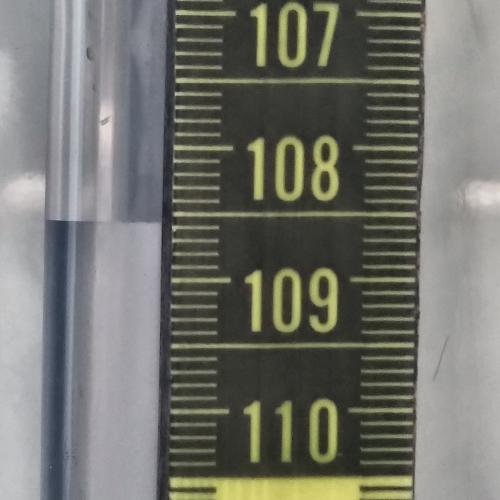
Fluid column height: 108.6 cm